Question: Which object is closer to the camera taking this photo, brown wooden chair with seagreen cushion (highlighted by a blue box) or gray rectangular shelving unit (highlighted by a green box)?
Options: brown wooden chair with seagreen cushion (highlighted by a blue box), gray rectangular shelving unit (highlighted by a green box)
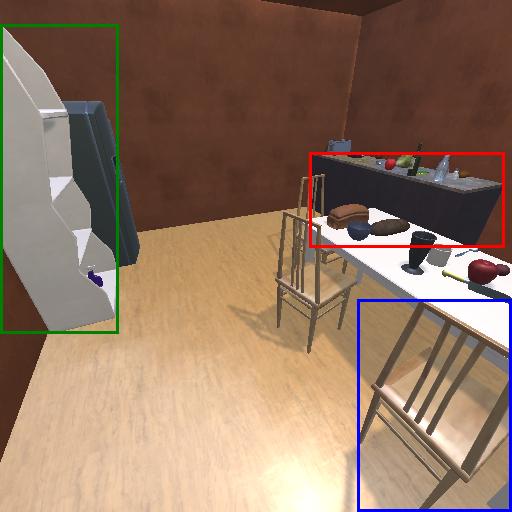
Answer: brown wooden chair with seagreen cushion (highlighted by a blue box)